Question: Here AS is dbname and dbo is schema and MULTIPLE_SUBSCRIBERS is a table.
Error as follows:
> Msg 156, Level 15, State 1, Line 1 Incorrect syntax near the keyword 'AS'.
Kindly help.
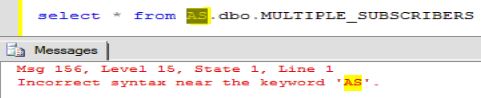
Answer: 'AS' is a keyword. The way you added it to the sql statement tells SQL Server to interpret it as such.
To use the database name 'AS', you need to use the following:
'''
SELECT * FROM [AS].dbo.MULTIPLE_SUBSCRIBERS;
'''
When using square bracket, SQL Server will always interpret the text as a name. This also works for names with spaces. For more see: <URL>